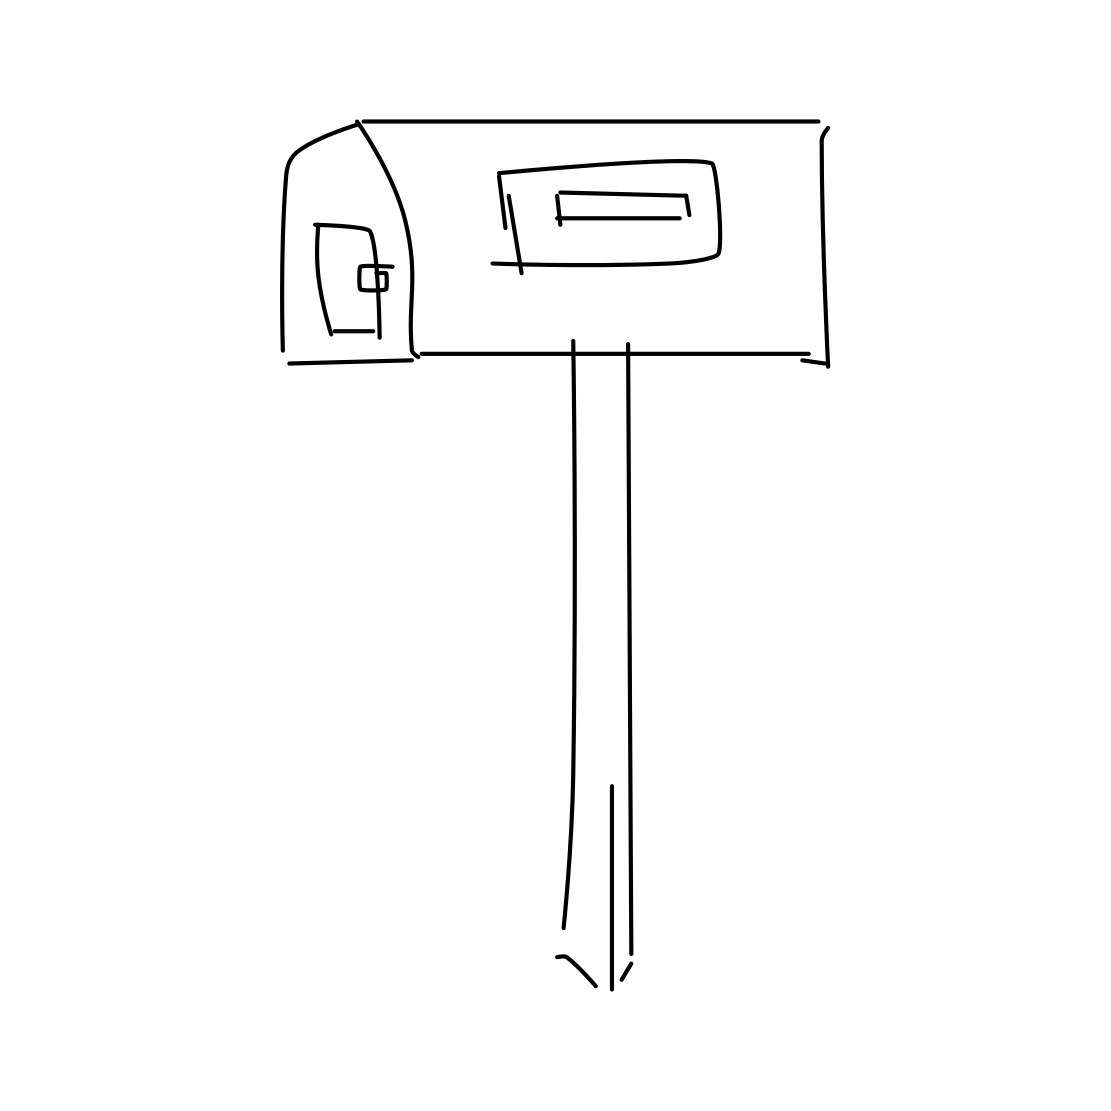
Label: mailbox